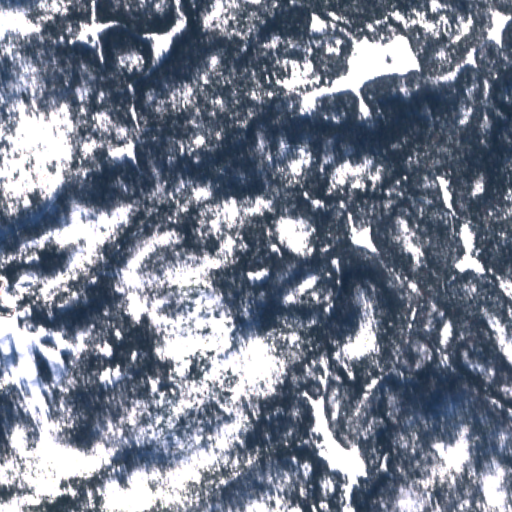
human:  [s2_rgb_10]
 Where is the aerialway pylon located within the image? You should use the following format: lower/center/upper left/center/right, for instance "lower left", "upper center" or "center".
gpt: The aerialway pylon is located in the lower left of the image.
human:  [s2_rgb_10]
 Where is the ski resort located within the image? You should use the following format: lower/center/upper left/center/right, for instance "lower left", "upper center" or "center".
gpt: The ski resort is located in the lower left of the image.
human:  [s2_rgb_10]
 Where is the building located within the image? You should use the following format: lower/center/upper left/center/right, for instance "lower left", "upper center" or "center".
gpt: The building is located in the center left of the image.
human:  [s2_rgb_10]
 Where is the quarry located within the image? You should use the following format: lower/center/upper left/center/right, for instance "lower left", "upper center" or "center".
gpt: There is no quarry in the image.